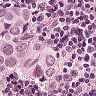
Metastatic tissue present: yes